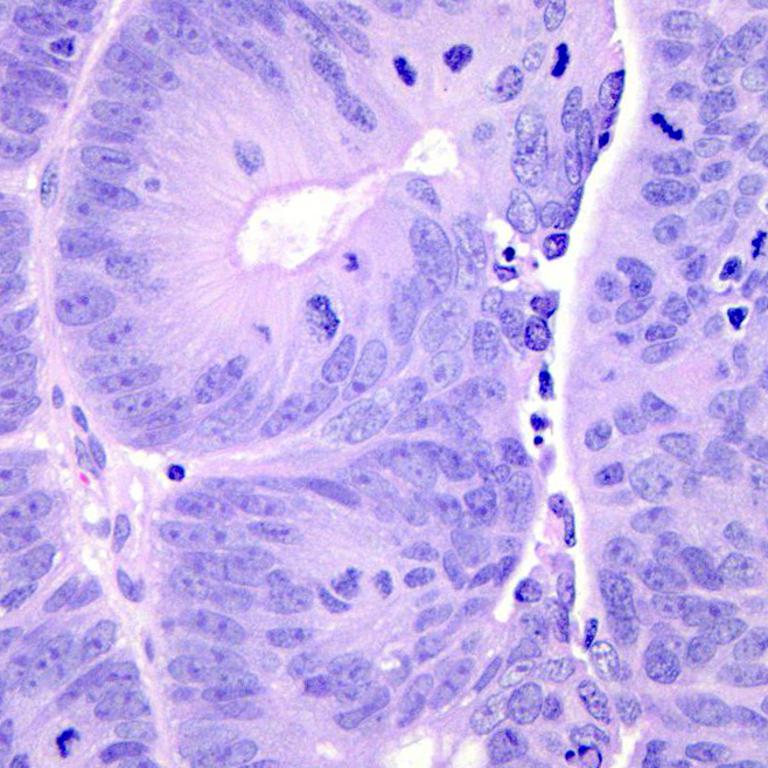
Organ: colon
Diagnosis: adenocarcinomas